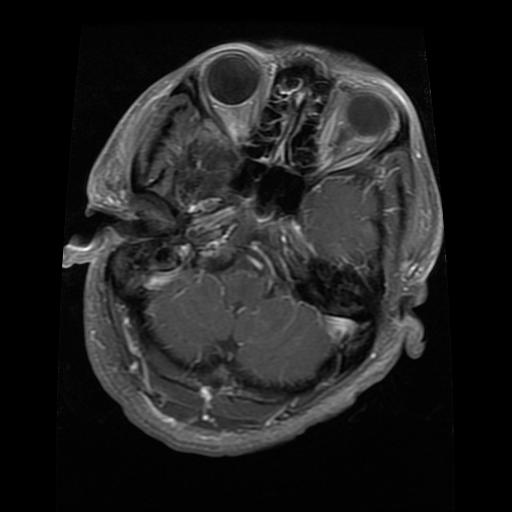
Label: glioma